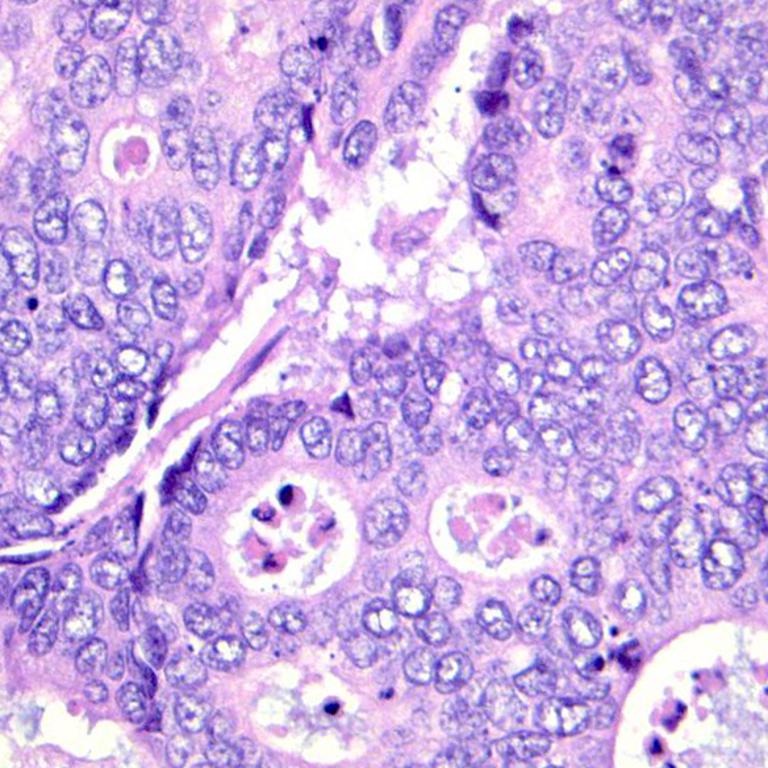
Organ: colon
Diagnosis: adenocarcinomas